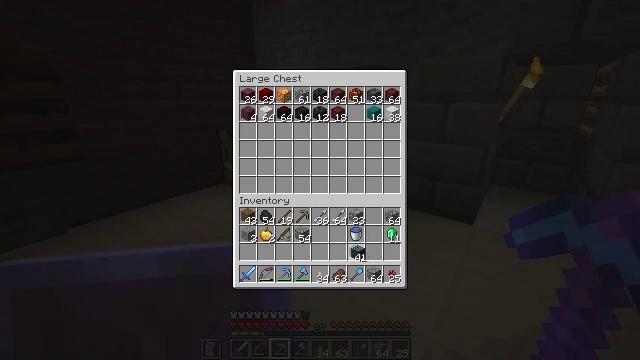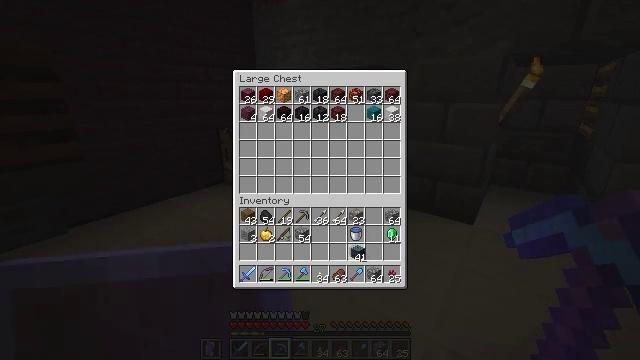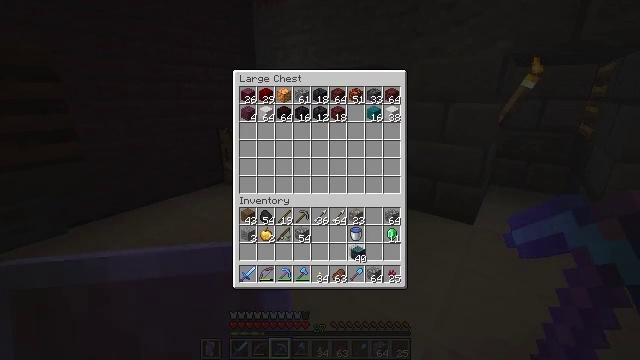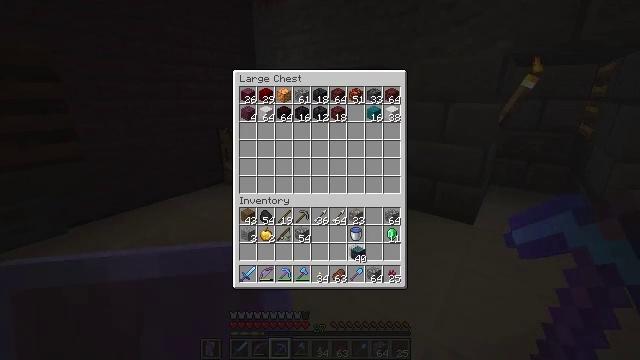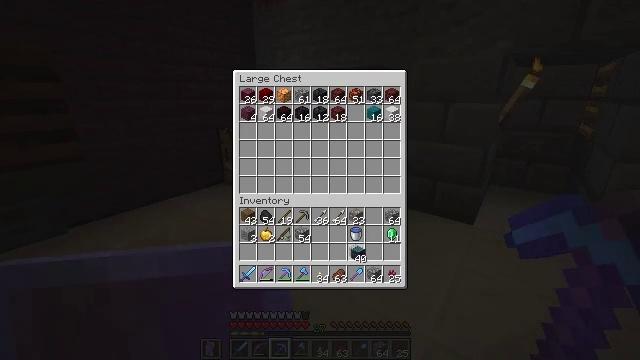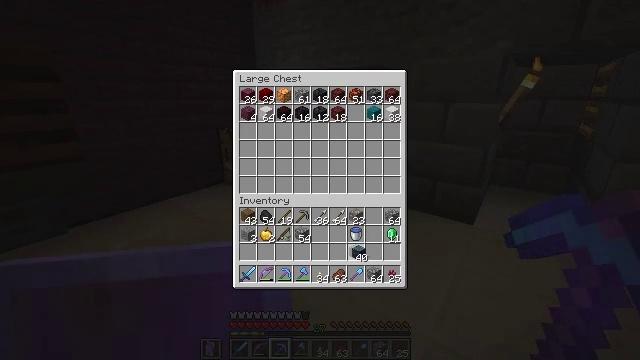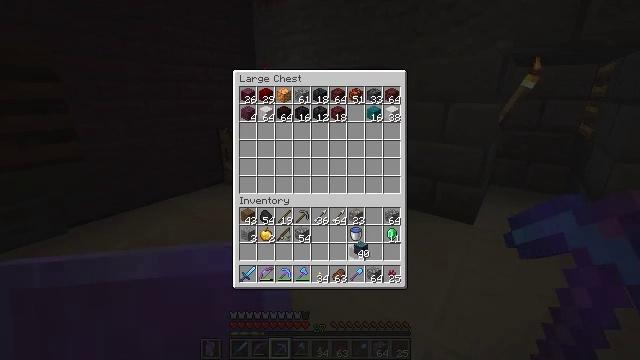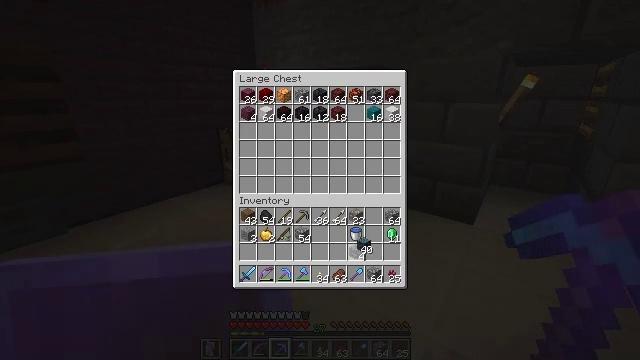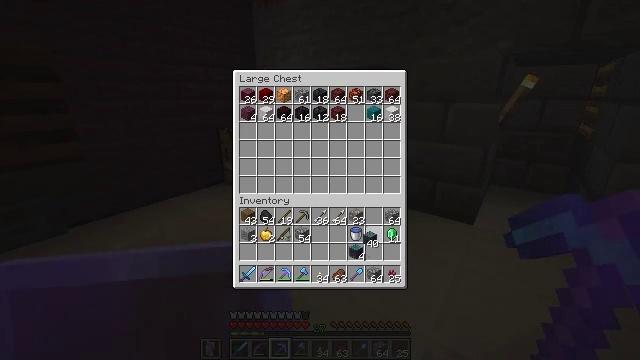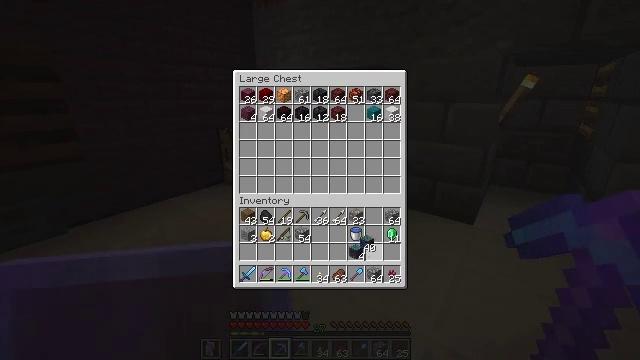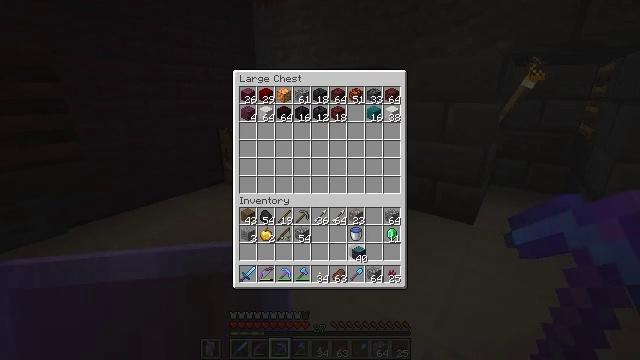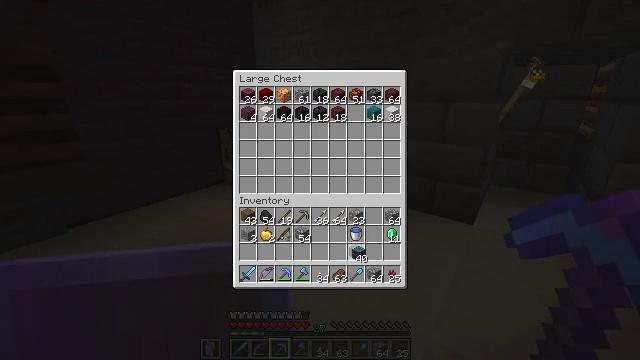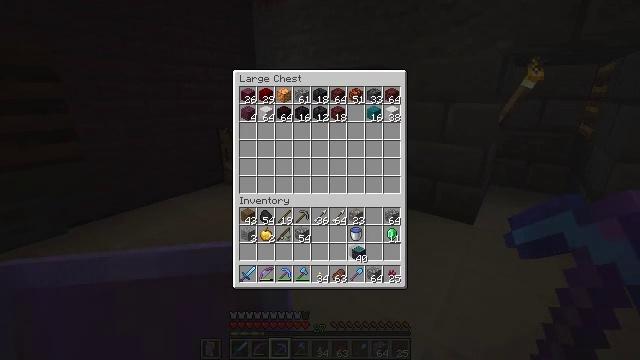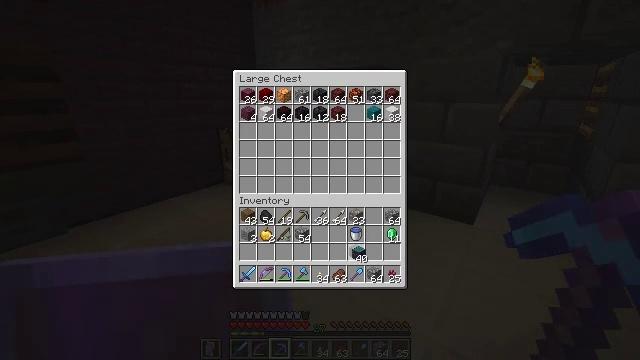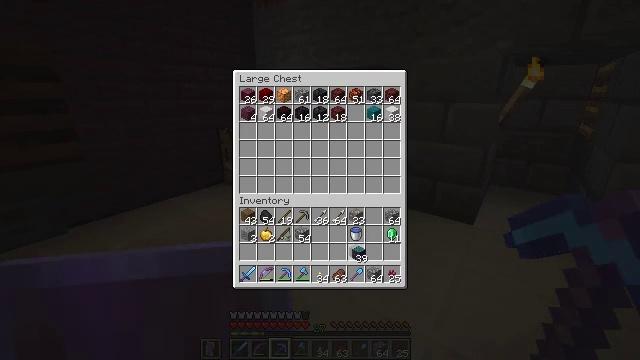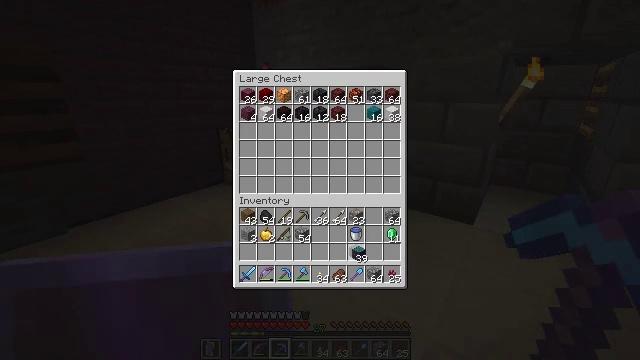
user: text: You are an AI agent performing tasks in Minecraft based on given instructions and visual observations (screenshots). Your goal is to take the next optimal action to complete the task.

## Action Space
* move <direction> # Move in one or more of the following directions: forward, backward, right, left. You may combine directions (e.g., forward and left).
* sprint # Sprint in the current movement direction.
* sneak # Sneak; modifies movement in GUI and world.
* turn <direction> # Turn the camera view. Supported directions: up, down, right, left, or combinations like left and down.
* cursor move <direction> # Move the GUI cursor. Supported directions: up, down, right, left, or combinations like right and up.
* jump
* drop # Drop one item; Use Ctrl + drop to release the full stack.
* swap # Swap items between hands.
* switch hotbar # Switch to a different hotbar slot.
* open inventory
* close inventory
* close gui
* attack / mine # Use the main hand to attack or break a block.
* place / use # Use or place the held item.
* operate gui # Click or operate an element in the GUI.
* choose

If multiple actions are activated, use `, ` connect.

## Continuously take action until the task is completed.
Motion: motion action
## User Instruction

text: Open the crafting table and create warped planks with warped stem.
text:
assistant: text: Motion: choose
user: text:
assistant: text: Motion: no_op
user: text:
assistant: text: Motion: no_op
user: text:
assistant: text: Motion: no_op
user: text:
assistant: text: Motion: no_op
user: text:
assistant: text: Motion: no_op
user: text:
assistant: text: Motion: no_op
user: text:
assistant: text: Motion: no_op
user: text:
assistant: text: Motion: no_op
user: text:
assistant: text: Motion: cursor move left and down
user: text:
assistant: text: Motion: no_op
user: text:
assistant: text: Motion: choose
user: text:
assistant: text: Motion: choose
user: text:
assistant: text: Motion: no_op
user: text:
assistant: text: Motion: no_op
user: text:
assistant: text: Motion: no_op
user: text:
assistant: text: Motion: cursor move right and up
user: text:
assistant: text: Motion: cursor move up
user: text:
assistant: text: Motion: cursor move up
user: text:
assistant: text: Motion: cursor move up
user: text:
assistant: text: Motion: cursor move up
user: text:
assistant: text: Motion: cursor move up
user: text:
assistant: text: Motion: cursor move up
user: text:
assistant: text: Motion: cursor move up
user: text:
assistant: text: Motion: no_op
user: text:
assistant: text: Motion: operate gui
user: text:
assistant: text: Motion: operate gui
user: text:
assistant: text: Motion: no_op
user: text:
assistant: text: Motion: no_op
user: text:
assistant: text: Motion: no_op